【题型】填空题　【知识点】立体几何　【难度】medium
已知在直三棱柱 \(ABC - A_1B_1C_1\) 中，底面为直角三角形，且 \(\angle ACB = 90^\circ\)，\(AC = 6\)，\(BC = CC_1 = \sqrt{2}\)，\(P\) 是 \(BC_1\) 上一动点，则 \(\triangle CPA_1\) 周长的最小值为 \underline{\quad\quad}。

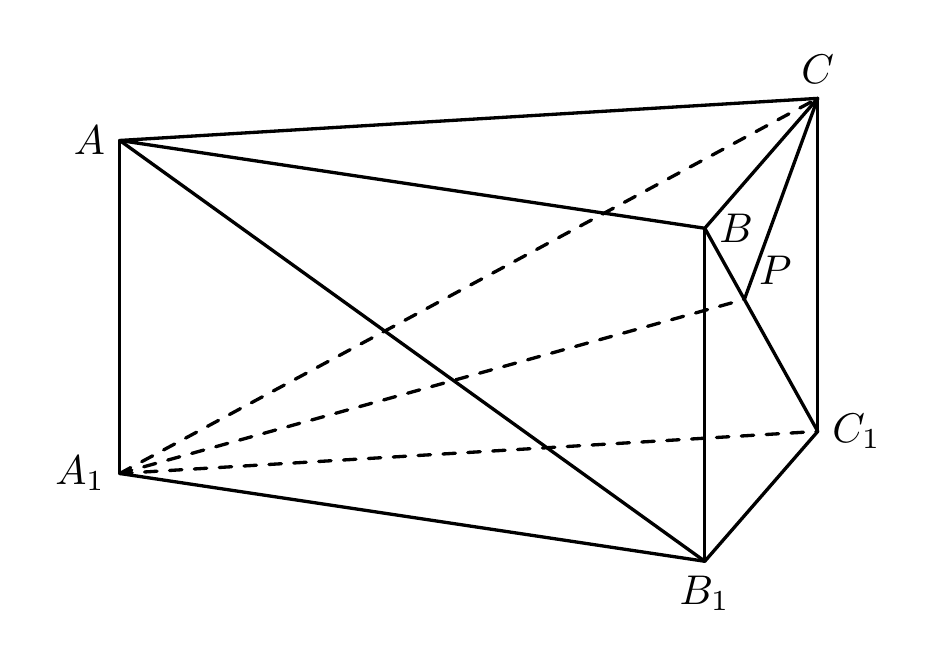
【解答】
\noindent【答案】$5\sqrt{2} + \sqrt{38}$

\noindent【知识点】余弦定理解三角形、棱柱的展开图及最短距离问题

\noindent【分析】把面$A_1C_1B$沿$BC_1$展开与$\triangle CBC_1$在一个平面上如图，连接$A_1C$，则$A_1C$的长度即为$CP + PA_1$的最小值，即可得周长的最小值。

\noindent【详解】由题意知，$PA_1$在几何体内部，但在面$A_1C_1B$内，
把面$A_1C_1B$沿$BC_1$展开与$\triangle CBC_1$在一个平面上如图，连接$A_1C$，

则$A_1C$的长度即为$CP + PA_1$的最小值，

因为在直三棱柱$ABC - A_1B_1C_1$中，$CC_1 \perp$平面$A_1B_1C_1$，

而$A_1C_1 \subset$平面$A_1B_1C_1$，则$A_1C_1 \perp CC_1$，

因为$\angle ACB = 90^\circ$，则$\angle A_1C_1B_1 = 90^\circ$，即$A_1C_1 \perp B_1C_1$，

又$CC_1 \cap B_1C_1 = C_1$，$CC_1, B_1C_1 \subset$平面$BB_1C_1C$，则$A_1C_1 \perp$平面$BB_1C_1C$，

而$BC_1 \subset$平面$BB_1C_1C$，所以$A_1C_1 \perp BC_1$，即$\angle AC_1B = 90^\circ$，

因为$BC = CC_1 = \sqrt{2}$，易知$CC_1 \perp BC$，所以$\angle CC_1B = 45^\circ$，

所以$\angle CC_1A_1 = 45^\circ + 90^\circ = 135^\circ$，

而$A_1C_1 = 6$，$CC_1 = \sqrt{2}$，

所以在$\triangle CC_1A_1$中，$A_1C^2 = A_1C_1^2 + CC_1^2 - 2A_1C_1 \cdot CC_1 \cos135^\circ = 50$，

所以$A_1C = 5\sqrt{2}$，即$CP + PA_1$的最小值为$5\sqrt{2}$，

在原图中$A_1C = \sqrt{38}$，所以$\triangle CPA_1$周长的最小值为$5\sqrt{2} + \sqrt{38}$。

故答案为：$5\sqrt{2} + \sqrt{38}$。

\noindent【点睛】方法点睛：对于空间中线段和最值问题，常常把两个平面折叠成一个平面，再结合平面的性质运算求解。
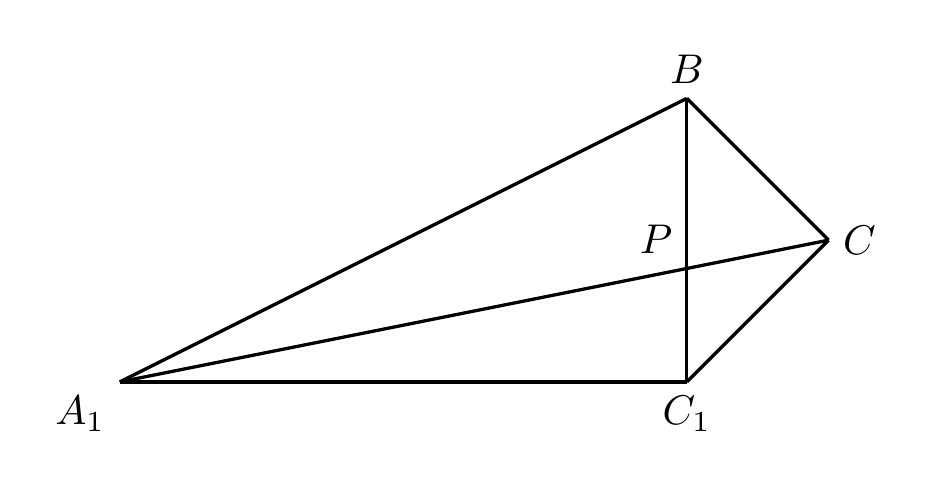